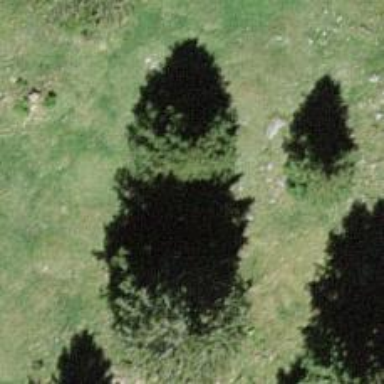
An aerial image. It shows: Needle-leaved tree in nature.